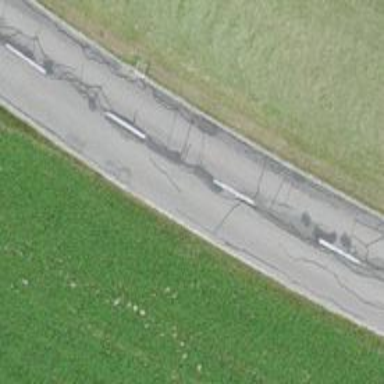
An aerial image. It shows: Unclassified road with asphalt surface.